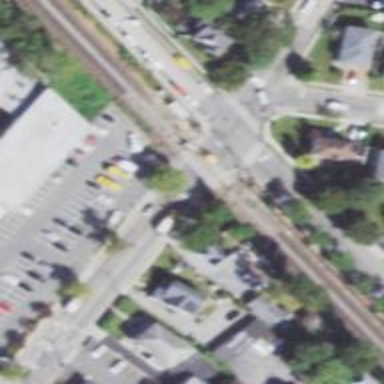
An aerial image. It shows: Railway crossing.